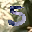
Label: 5